Field crop: maize
Growth stage: 2
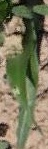
Species: maize